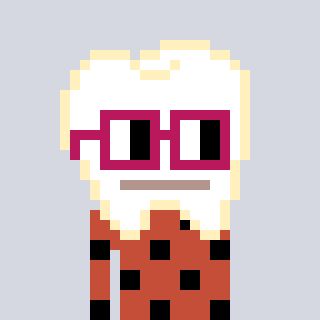
a pixel art character with square dark red glasses, a tooth-shaped head and a rust-colored body on a cool background